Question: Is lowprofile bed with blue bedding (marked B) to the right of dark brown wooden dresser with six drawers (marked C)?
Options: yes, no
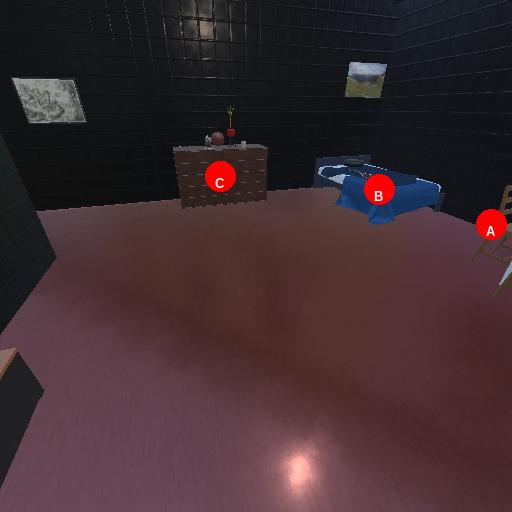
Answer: yes